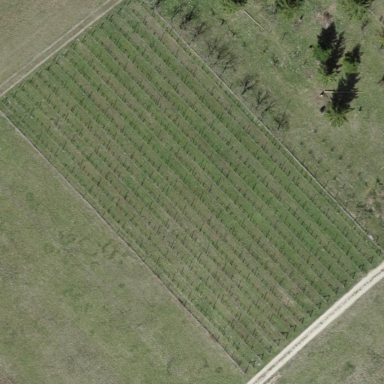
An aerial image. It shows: Vineyard.